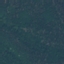
Land use / land cover class: Forest